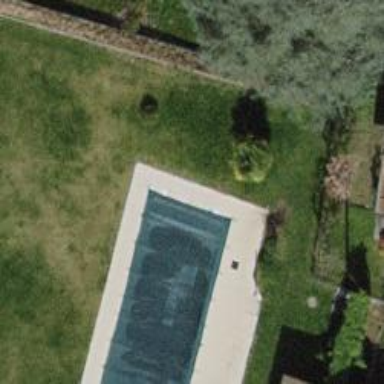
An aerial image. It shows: Swimming pool located in leisure land.